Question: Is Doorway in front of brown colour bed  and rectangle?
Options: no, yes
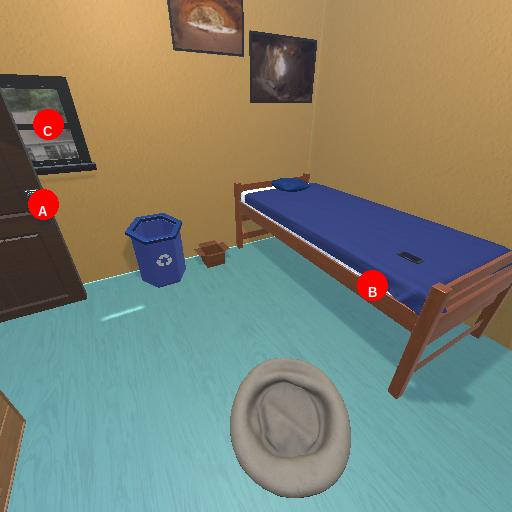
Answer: no